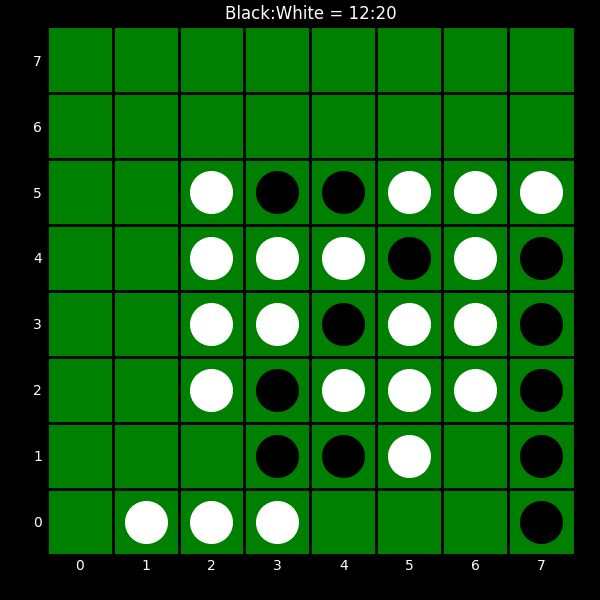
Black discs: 12
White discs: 20